Question: i have a popup that was designed in a html page.
i need to show the message "This batch contains " + TargetCount+ " records. Please press Continue to finish importing your data.", near the buttons outside the border,where the "TargetCount" returns from controller.
I have my controller like,
'''
[HttpPost]
public JsonResult UploadFile(string id)
{
if (this.Request.Files.Count >= 1)
{
var file = Request.Files[0];
ImportFileSetting importFileData = importHandler.SaveUploadedFile(file, caseNumber, isFieldName);
return Json(importFileData.TargetCount);
}
return Json(null);
}
'''
and i have my jquery like,
'''
function UploadFile(event) {
sendFile(event.target.files[0]);}
function sendFile(file) {
var data = new FormData();
data.append("Uploaded", file);
var id =true;
$.ajax({
type: 'post',
url: '/Import/UploadFile?id=' + id,
data: data,
success: function (data)
{
if (data) {
var errorMessageOne = " This batch contains " + data + " records. Please press Continue to finish importing your data.";
return errorMessageOne;
}
},
});}
'''
As iam the beginner i dont how to return this message. Kindly tell me how to achieve this.
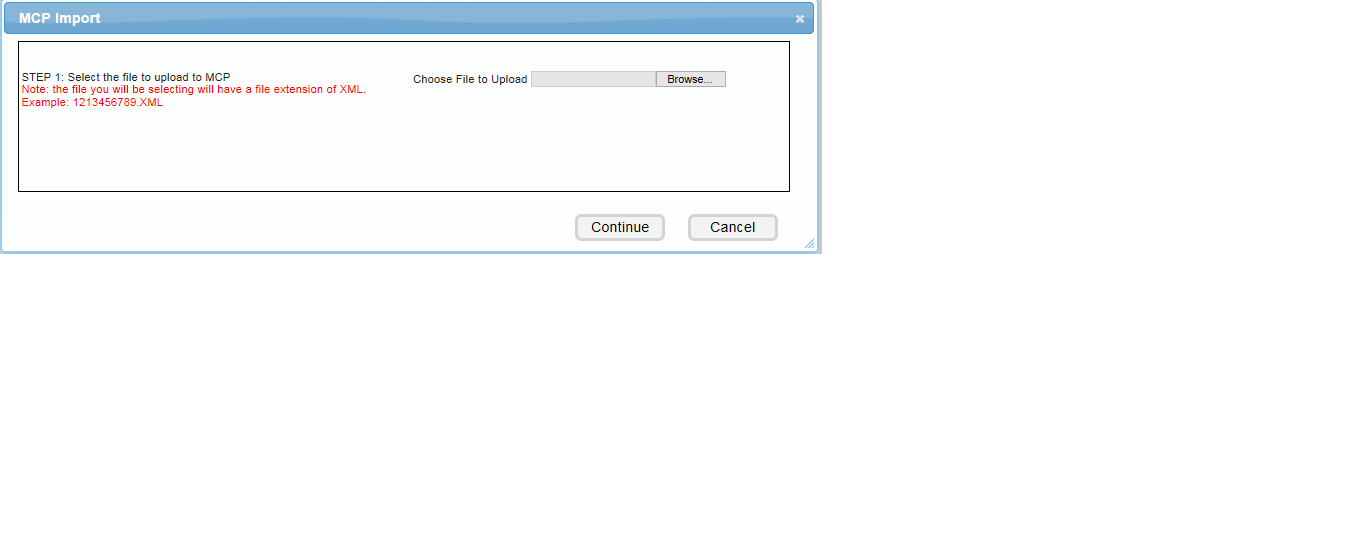
Answer: '''
$.ajax({
type: 'post',
url: '/Import/UploadFile?id=' + id,
data: data,
success: function (data)
{
if (data) {
var errorMessageOne = " This batch contains " + data + " records. Please press Continue to finish importing your data.";
<!-- example code -->
$('.msgbox').html(errorMessageOne);
}
},
});
'''
I've taken your ajax code and edited as above! You don't have to return the msg! just take the element you want to show the message and add the var element in it's html as I've shown in the example! Since my code is an example you would need to look a bit into jquery and select your necessary element to show the message.
for an example if you have a 'h1' tag with a class 'message' the code should look as following.
'''
$('.message').html(errorMessageOne);
'''